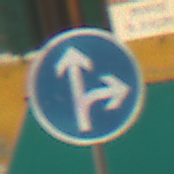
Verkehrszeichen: VorgeschriebeneFahrtrichtungGeradeausOderRechts
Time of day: MorningAfternoon
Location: Outdoor (Urban)
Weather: Clear
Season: NotSpecified
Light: Natural